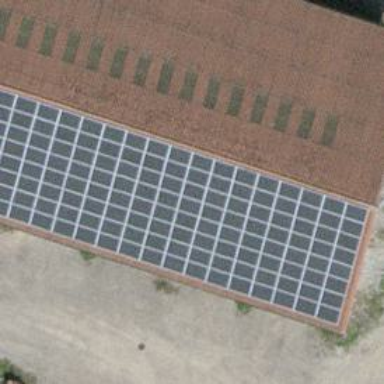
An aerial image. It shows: Small solar photovoltaic panel generator on the roof of building.